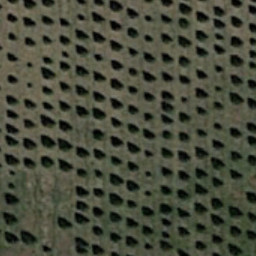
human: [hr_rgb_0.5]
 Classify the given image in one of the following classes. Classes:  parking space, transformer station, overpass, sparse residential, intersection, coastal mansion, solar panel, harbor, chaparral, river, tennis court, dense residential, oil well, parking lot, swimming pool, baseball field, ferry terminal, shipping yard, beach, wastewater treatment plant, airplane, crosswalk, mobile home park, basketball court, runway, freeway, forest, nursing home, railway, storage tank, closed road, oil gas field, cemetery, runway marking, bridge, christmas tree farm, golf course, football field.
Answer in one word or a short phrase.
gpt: christmas tree farm